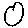
Label: circle